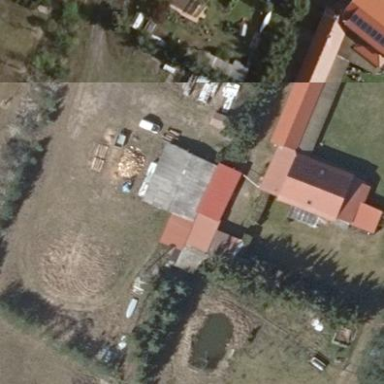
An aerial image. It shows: Hotel building with gabled roof.